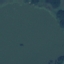
Land use / land cover class: SeaLake